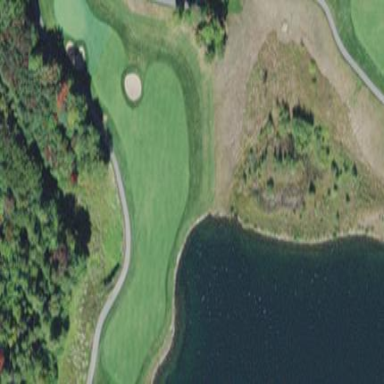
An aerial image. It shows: Scenic golf fairway.